Question: Last night, I downloaded Unity to start developing games with my brother. The installer also gave me Visual Studio 2015 and MonoDevelop, which I gather is basically a slightly modified Visual Studio.
This morning I discovered the problem: MonoDevelop will open, but Visual Studio won't. It always came up with a pop-up box saying
According to <URL>, I need to download the Visual C++ Redistributable for Visual Studio 2015. But before doing that, I decided to check if I already had it, just in case.
I opened "Programs and Features" and beheld that I already had nine other Visual C++ Redistributables installed on my machine. <URL> shows the list.

Included are the 2010, 2012, 2013, and 2015 redistributables for both x86 and x64. I don't know if this is typical or not but it certainly seems excessive.
Despite all these, my Visual Studio still won't open. Do I need to install another one? I'm happy to do that if I need to;
---
(I also had this same problem with Microsoft Office 365 before I just gave up and downloaded Microsoft Office 2013 instead, which works fine. Perhaps it's a problem with my machine? I'm running Windows 7 64 bit, for what it's worth.)
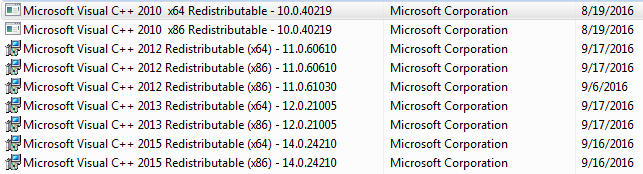
Answer: You also need to install the <URL>
> The Windows Update package on this page allows Windows desktop
applications that depend on the Windows 10 Universal CRT release to
run on Windows Vista SP2, Windows 7 SP1, Windows 8, and Windows 8.1
S14.
Extract the 'WindowsUCRT.zip' and install the 'Windows6.1-KB3118401-x64.msu' (note if you get a hang at "Searching for updates on this computer", <URL>.